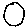
Label: circle